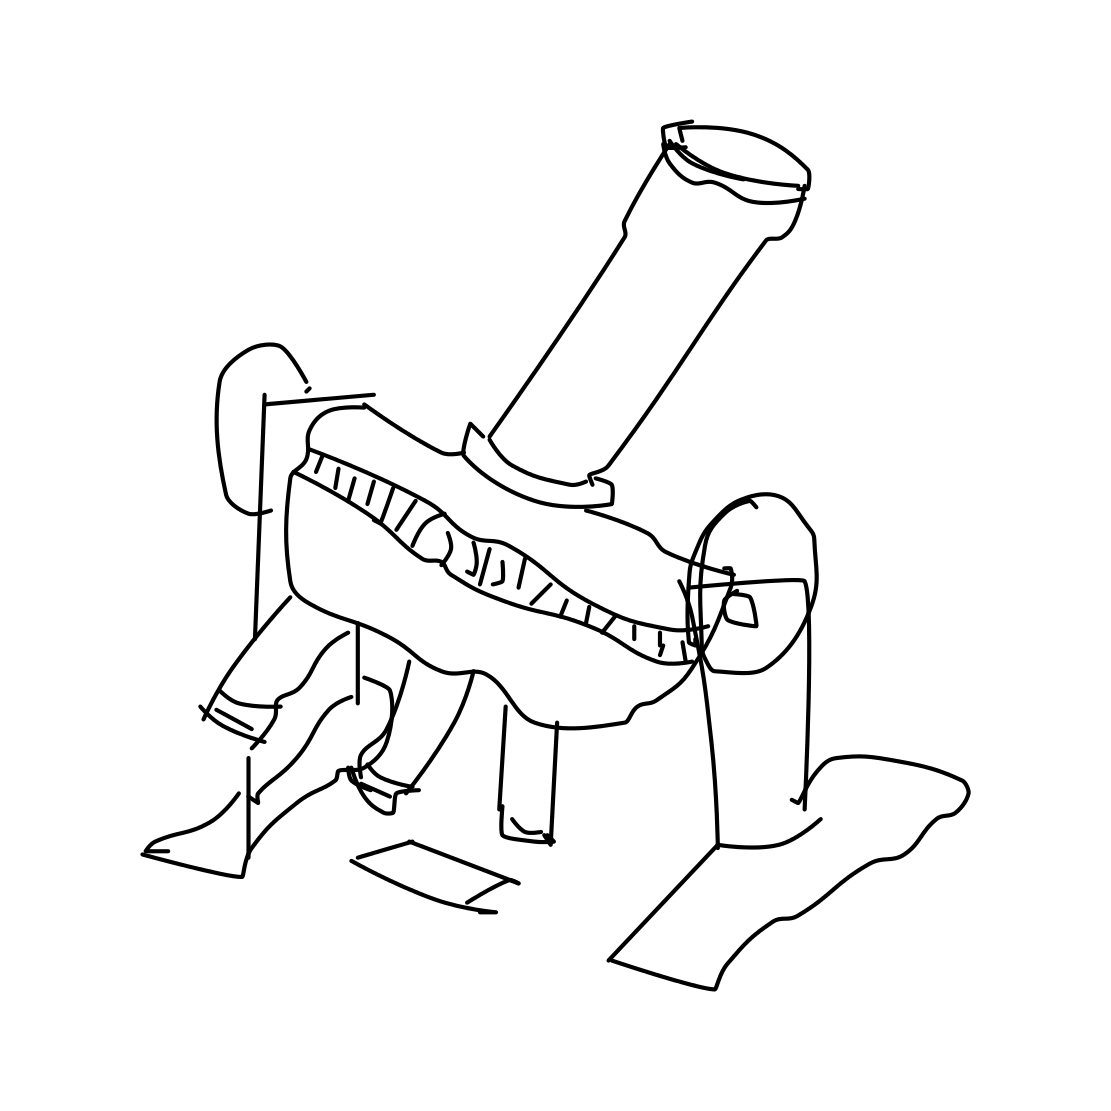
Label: microscope